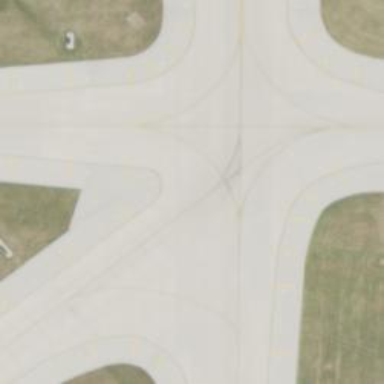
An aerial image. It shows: View of taxiway at the airport.